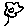
Label: flower